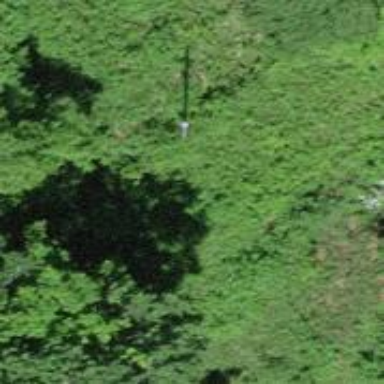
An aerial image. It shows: Power pole.